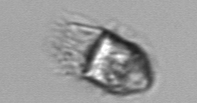
Label: Balanion